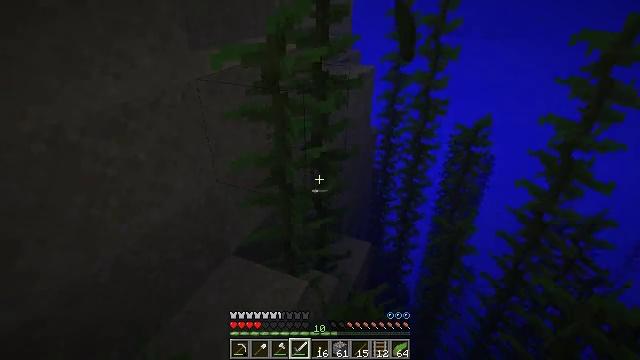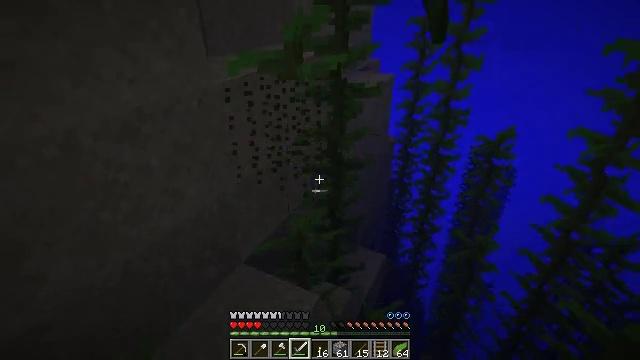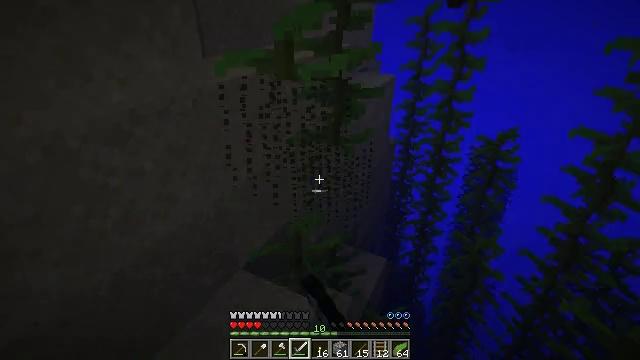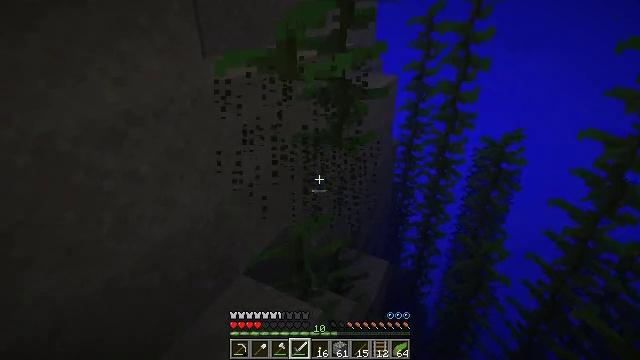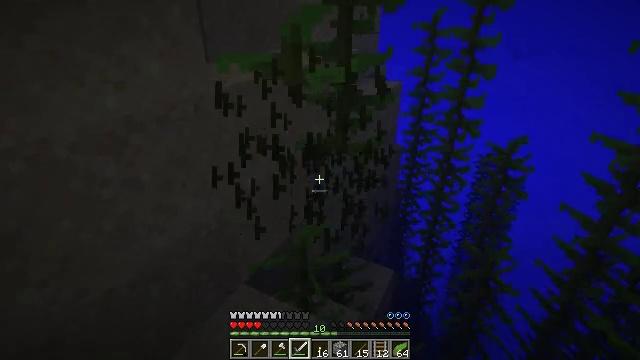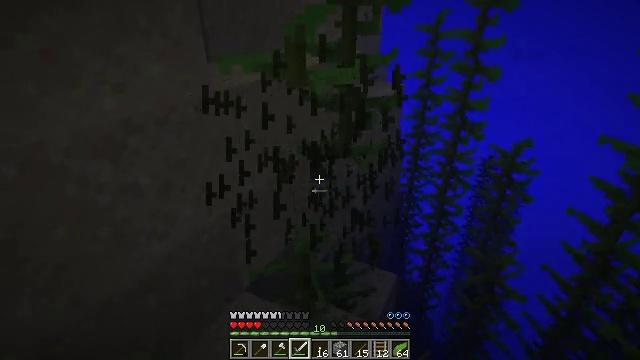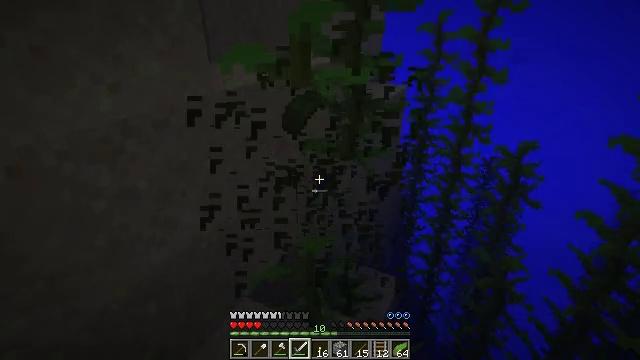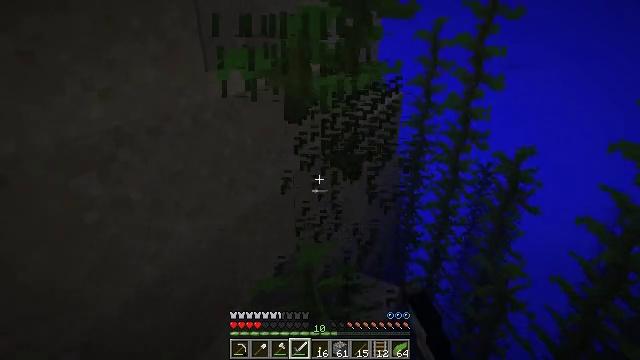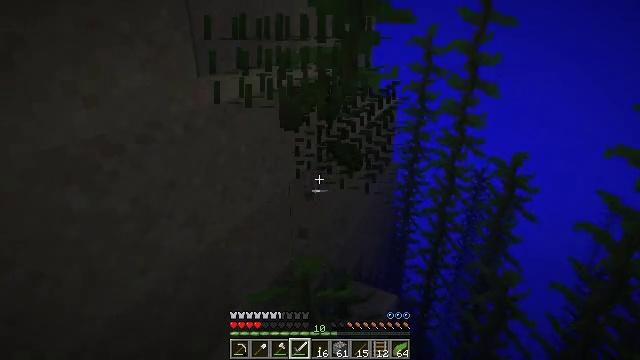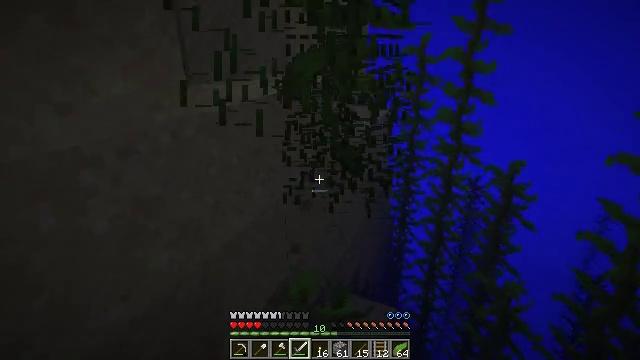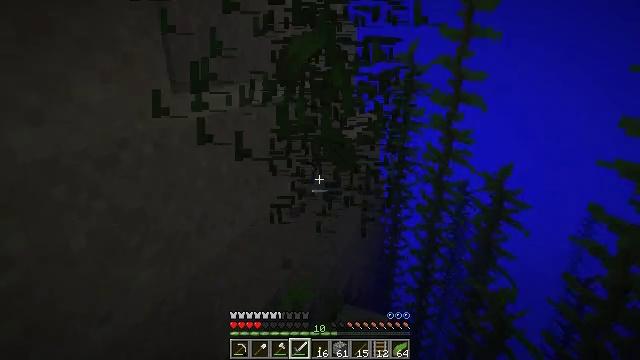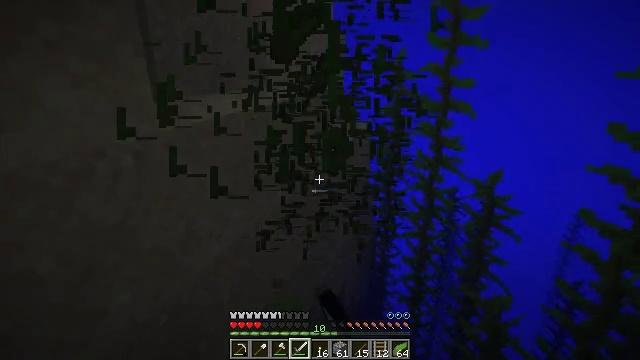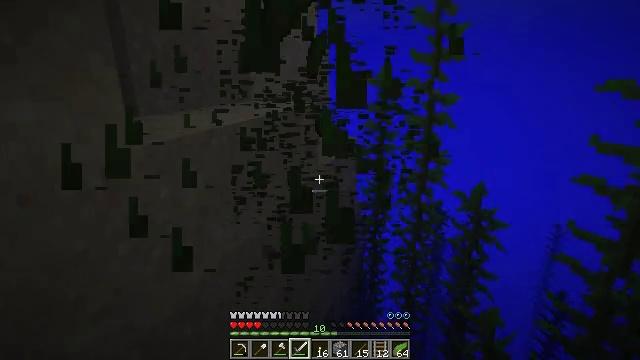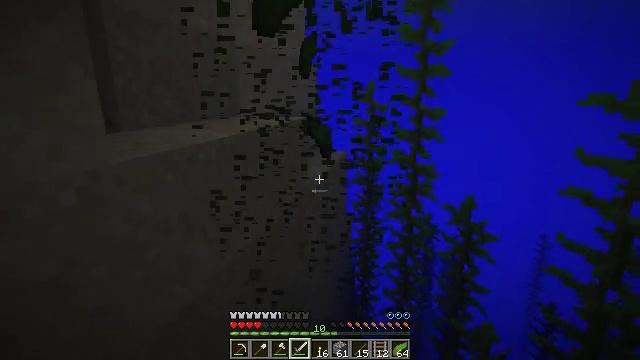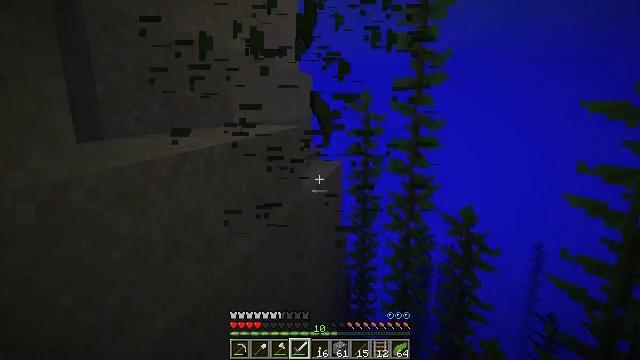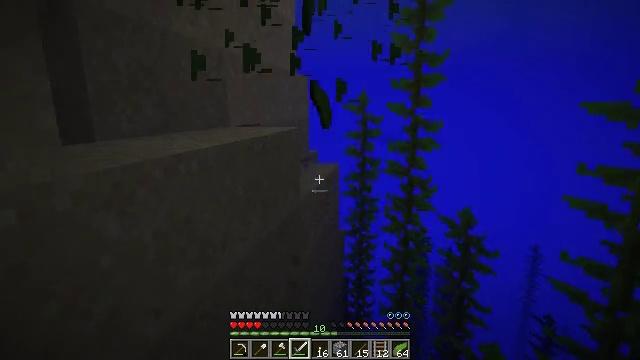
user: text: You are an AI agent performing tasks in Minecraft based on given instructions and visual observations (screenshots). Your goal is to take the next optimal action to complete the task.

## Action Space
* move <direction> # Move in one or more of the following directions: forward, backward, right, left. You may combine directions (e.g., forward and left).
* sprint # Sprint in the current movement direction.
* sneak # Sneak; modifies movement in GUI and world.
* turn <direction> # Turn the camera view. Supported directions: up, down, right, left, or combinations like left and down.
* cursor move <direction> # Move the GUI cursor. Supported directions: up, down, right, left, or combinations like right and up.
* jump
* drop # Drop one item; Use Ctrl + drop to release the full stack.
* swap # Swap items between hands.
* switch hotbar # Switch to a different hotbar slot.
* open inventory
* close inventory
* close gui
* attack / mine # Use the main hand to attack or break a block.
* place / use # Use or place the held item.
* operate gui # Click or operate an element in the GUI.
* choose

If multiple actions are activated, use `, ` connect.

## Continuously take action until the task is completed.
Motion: motion action
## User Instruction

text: Gather kelp plant by attacking it underwater.
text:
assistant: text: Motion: move forward and move left, turn left and up, attack / mine
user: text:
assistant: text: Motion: move forward and move left, attack / mine
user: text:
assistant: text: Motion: move forward and move left, attack / mine
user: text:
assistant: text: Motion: move forward and move left, turn up
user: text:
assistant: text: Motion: move forward and move left
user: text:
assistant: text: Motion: move forward, attack / mine
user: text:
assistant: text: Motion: move forward, turn up, attack / mine
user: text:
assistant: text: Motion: move forward, turn right and up, attack / mine
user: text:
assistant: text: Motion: move forward, turn right and up
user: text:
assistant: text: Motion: move forward, turn right and up, attack / mine
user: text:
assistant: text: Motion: move forward, turn right and up, attack / mine
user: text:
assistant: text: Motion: move forward, turn right and up, attack / mine
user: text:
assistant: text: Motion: move forward, turn right and up
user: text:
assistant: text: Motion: move forward, turn right and up
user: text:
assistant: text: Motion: move forward, attack / mine
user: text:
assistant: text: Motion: move forward, attack / mine
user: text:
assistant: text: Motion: move forward, turn right, attack / mine
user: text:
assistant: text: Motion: move forward, turn right
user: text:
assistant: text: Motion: move forward, turn right
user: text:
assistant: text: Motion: move forward, turn right and down, attack / mine
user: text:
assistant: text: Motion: move forward, turn right and down, attack / mine
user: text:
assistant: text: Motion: move forward, turn right, attack / mine
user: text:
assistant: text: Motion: move forward, turn right
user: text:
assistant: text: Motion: move forward, attack / mine
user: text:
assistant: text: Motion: move forward, turn right, attack / mine
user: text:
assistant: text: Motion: move forward
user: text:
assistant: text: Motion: move forward
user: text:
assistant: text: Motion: move forward, attack / mine
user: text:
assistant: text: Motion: move forward, attack / mine
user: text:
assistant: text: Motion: move forward, attack / mine